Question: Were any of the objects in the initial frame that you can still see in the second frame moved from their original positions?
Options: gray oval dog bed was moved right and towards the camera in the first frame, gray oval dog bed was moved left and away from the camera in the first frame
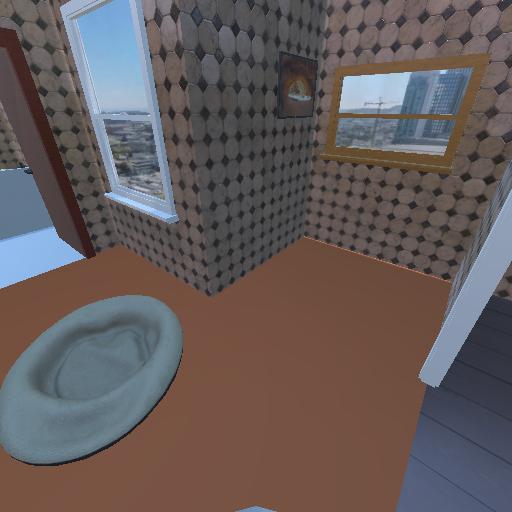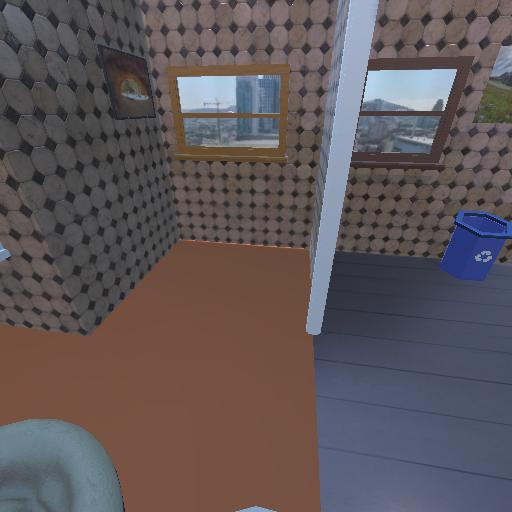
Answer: gray oval dog bed was moved right and towards the camera in the first frame